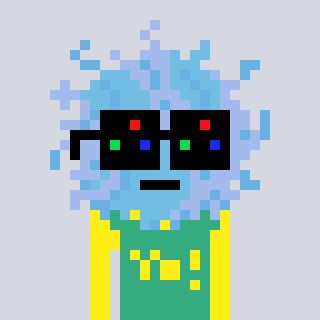
a pixel art character with square black sunglasses, a lint-shaped head and a teal-colored body on a cool background